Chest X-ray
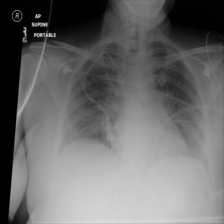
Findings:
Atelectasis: negative
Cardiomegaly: negative
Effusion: negative
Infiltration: positive
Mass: negative
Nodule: negative
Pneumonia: negative
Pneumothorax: negative
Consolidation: negative
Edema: positive
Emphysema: negative
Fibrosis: negative
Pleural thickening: negative
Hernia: negative